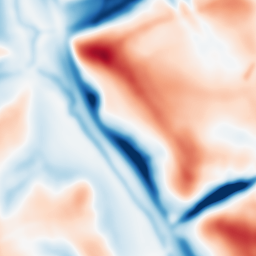
Category: multiscale
Decomposition family: dog
Decomposition parameters: sigma_low: 3
sigma_high: 20
Upsampling method: cubic_catmull_rom
Upsampling parameters: scale: 4
Upsampling scale: 4